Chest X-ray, AP view. Patient: 53 years old, sex F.
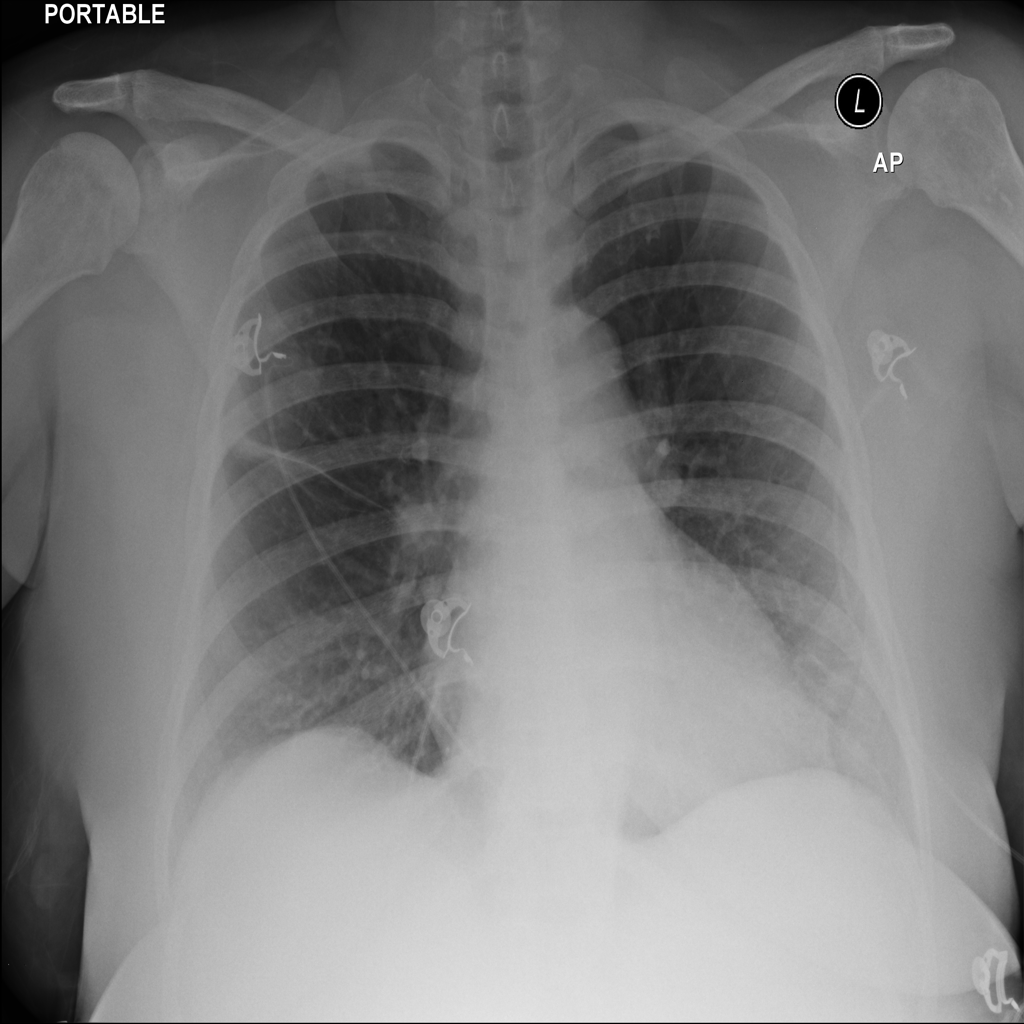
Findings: Pleural_Thickening